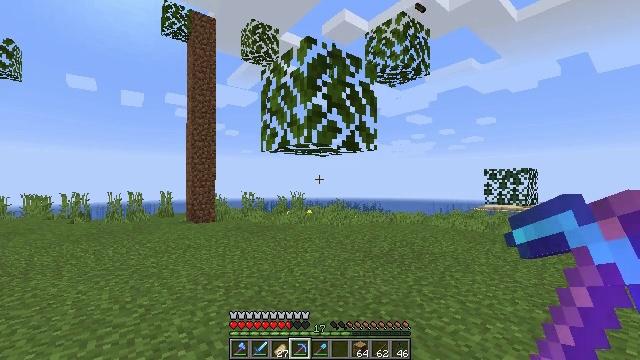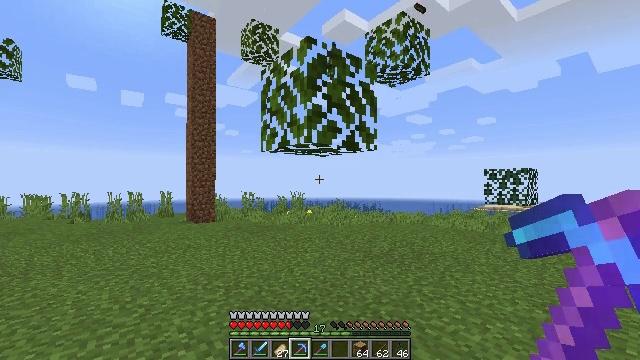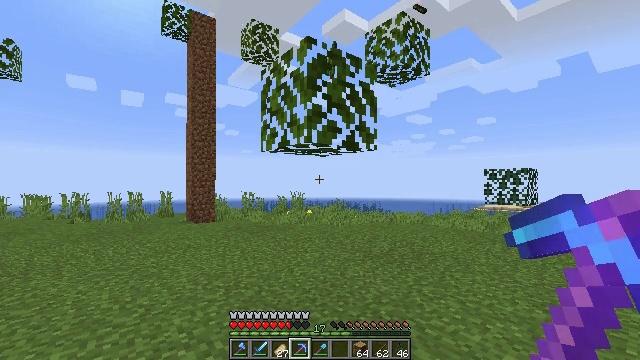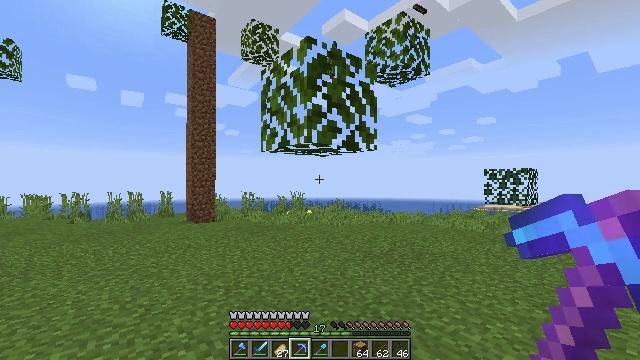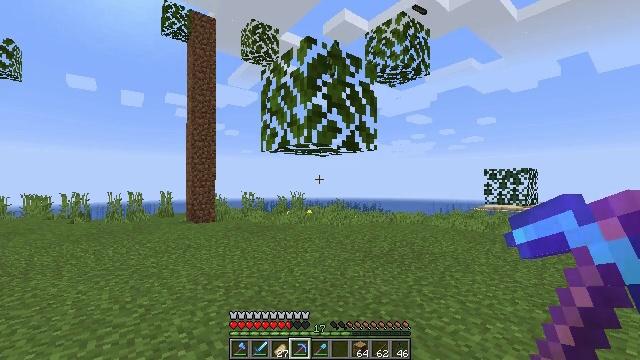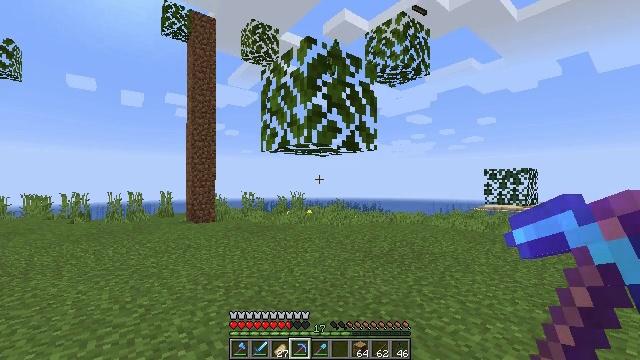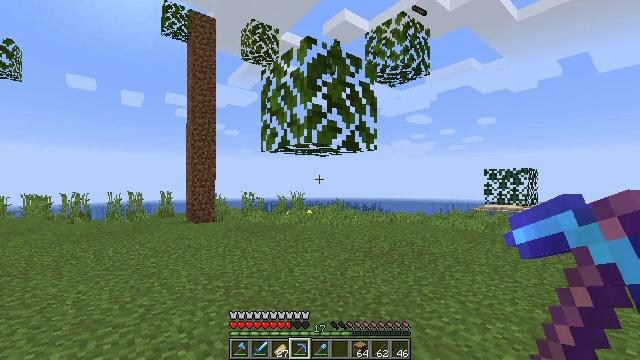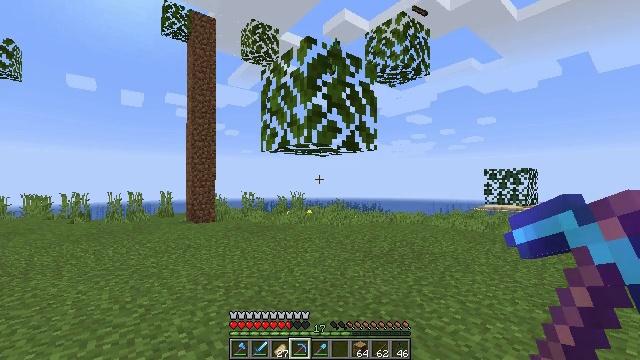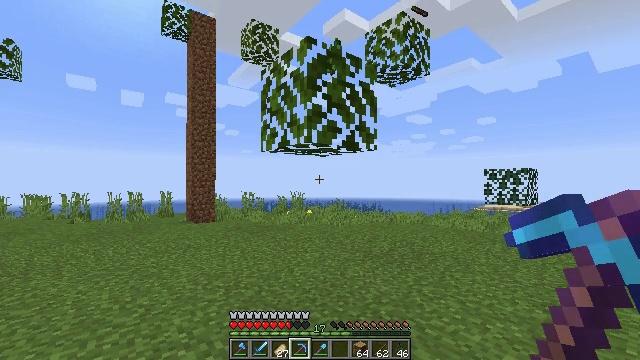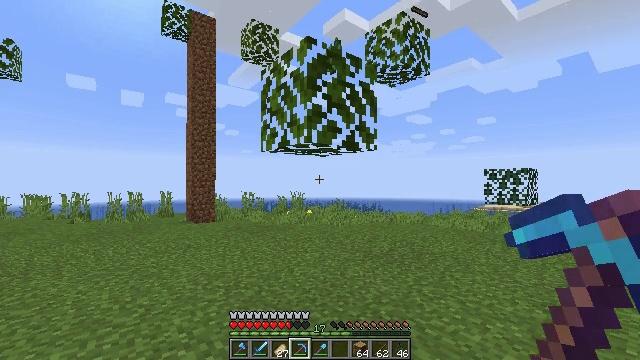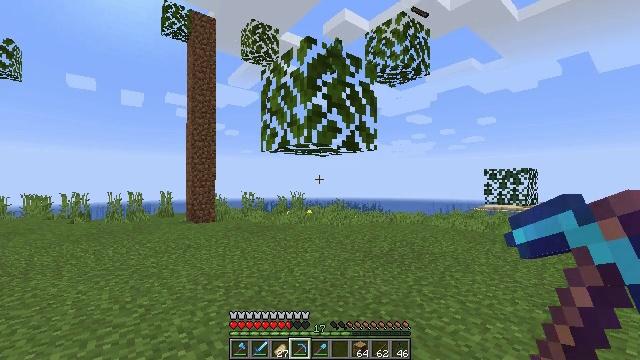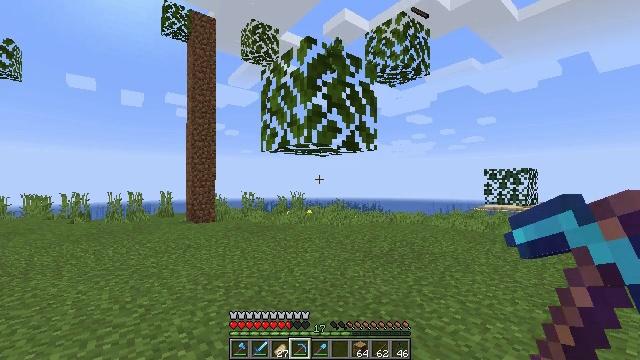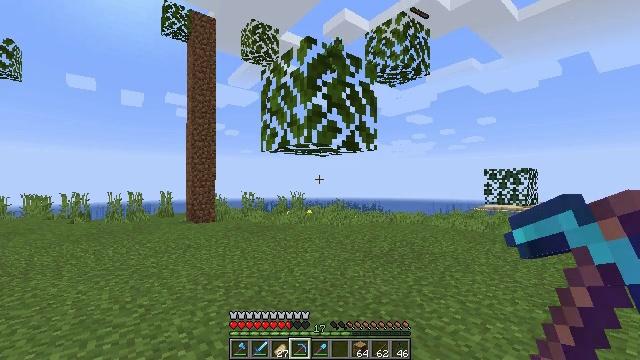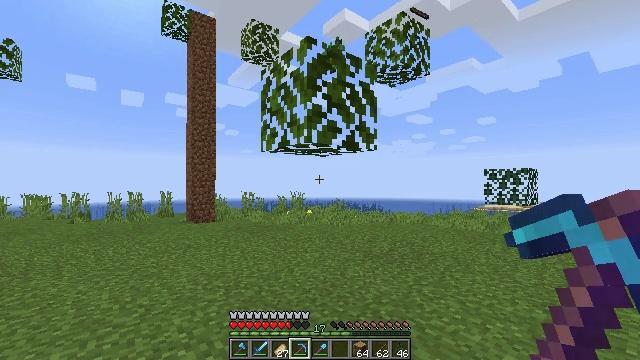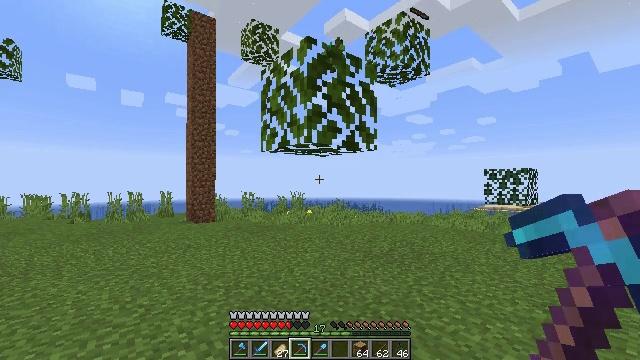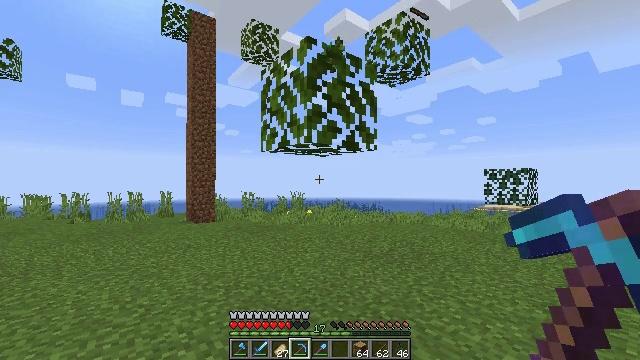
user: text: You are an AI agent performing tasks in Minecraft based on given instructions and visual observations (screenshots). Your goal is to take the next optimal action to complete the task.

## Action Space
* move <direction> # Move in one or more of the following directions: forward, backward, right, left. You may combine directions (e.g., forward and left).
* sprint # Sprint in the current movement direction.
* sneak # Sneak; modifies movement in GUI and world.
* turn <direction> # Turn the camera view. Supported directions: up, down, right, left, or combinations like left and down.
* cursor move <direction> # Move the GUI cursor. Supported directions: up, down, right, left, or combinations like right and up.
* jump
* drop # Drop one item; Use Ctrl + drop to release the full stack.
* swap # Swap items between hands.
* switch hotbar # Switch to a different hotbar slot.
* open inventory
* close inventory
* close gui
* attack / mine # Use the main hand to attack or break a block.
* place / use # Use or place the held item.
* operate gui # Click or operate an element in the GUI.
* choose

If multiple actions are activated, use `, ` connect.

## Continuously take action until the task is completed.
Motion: motion action
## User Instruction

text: Break oak leaves from the trees.
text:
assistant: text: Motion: no_op
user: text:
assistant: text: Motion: no_op
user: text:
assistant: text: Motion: no_op
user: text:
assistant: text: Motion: no_op
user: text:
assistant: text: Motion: no_op
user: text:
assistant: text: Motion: no_op
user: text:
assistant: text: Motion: no_op
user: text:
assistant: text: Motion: no_op
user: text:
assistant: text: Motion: no_op
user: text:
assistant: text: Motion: no_op
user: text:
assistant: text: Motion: no_op
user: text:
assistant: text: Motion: no_op
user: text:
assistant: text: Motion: no_op
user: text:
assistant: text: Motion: no_op
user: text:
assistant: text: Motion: no_op
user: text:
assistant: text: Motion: no_op
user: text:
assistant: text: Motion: no_op
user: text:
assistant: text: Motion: no_op
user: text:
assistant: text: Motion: no_op
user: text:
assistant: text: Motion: no_op
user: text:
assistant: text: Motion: no_op
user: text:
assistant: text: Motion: no_op
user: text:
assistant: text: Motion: no_op
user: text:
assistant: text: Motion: no_op
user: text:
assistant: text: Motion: no_op
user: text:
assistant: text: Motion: no_op
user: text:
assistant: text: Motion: no_op
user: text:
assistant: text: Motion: no_op
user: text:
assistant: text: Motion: no_op
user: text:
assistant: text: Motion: no_op